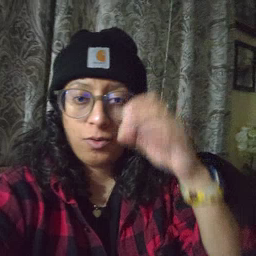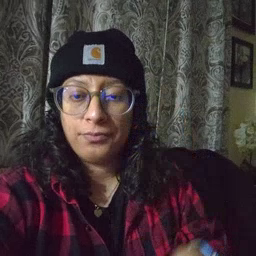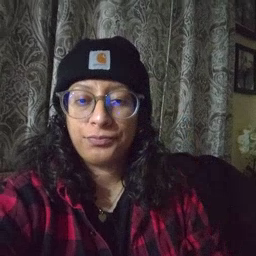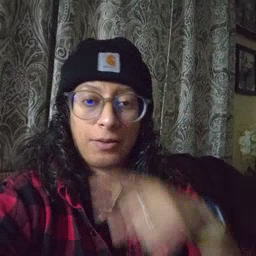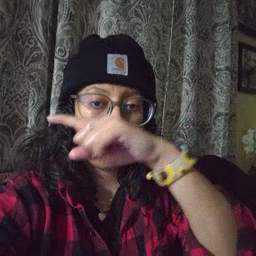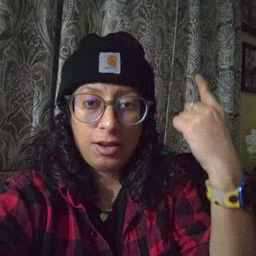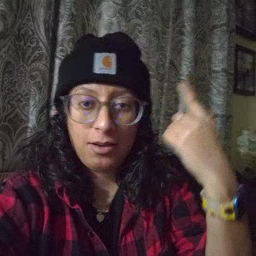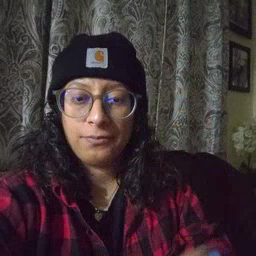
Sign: black